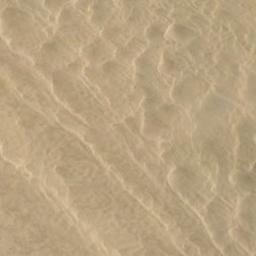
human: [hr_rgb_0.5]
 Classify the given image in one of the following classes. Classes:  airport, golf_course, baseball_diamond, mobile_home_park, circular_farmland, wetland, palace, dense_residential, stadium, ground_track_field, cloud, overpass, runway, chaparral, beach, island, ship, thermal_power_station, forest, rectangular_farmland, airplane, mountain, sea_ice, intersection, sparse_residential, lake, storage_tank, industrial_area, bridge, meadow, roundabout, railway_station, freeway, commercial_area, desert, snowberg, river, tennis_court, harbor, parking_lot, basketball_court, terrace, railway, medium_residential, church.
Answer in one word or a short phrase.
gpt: desert